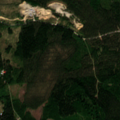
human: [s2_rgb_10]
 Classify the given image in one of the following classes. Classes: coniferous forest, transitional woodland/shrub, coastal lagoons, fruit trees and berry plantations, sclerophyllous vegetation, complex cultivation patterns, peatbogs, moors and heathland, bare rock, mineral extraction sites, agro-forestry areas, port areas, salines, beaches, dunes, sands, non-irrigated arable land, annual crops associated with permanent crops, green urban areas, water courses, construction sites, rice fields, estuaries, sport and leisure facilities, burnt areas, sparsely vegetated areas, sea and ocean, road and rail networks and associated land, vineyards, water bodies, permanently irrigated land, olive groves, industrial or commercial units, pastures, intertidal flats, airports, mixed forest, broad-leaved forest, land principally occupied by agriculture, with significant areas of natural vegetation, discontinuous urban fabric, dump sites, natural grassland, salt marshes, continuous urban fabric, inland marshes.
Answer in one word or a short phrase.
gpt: coniferous forest, mixed forest, transitional woodland/shrub